Question: I am using <URL>.
I have identified that:
- 'function _fnSort(oSettings, bApplyClasses) {'- 'if (!window.runtime) {'- The used are the two following functions.'''
/*
* text sorting
*/
"string-asc": function(a, b) {
var x = a.toLowerCase();
var y = b.toLowerCase();
return ((x < y) ? -1 : ((x > y) ? 1 : 0));
},
"string-desc": function(a, b) {
var x = a.toLowerCase();
var y = b.toLowerCase();
return ((x < y) ? 1 : ((x > y) ? -1 : 0));
},
'''
My knowledge in javascript is pretty poor, what would be the best approach here?
1. Tweak the string sorting function to detect the number thousands formatted case, and do the comparison (I guess this would be pretty slow on large data set).
2. Provide a numerical sorting function dedicated for number thousands formatted? In that case how would you code that? how could I indicate to the core sorting function, to use this special numerical sorting function?
Here is what the sorting look like by now:

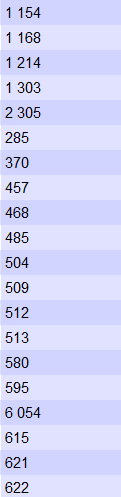
Answer: To sort this kind of values, you can use this sort function :
'''
var sortFunction=function(a, b) {
var ia = parseInt(a.split(' ').join(''), 10);
var ib = parseInt(b.split(' ').join(''), 10);
return ia-ib;
};
'''
Test :
'''
var data = ['3 333', '100 333', '22 000', '1 333'];
console.log(data.sort(sortFunction));
'''
With a reasonable number of values, this will be fast enough. You shouldn't try to enrich the data if you don't detect performance problems.
In fact, <URL> sorting function :
'''
jQuery.extend( jQuery.fn.dataTableExt.oSort, {
"formatted_numbers-pre": function ( a ) {
a = (a==="-") ? 0 : a.replace( /[^\d\-\.]/g, "" );
return parseFloat( a );
},
"formatted_numbers-asc": function ( a, b ) {
return a - b;
},
"formatted_numbers-desc": function ( a, b ) {
return b - a;
}
} );
'''
After having added this extension, you just have to set the 'sType' of your column.